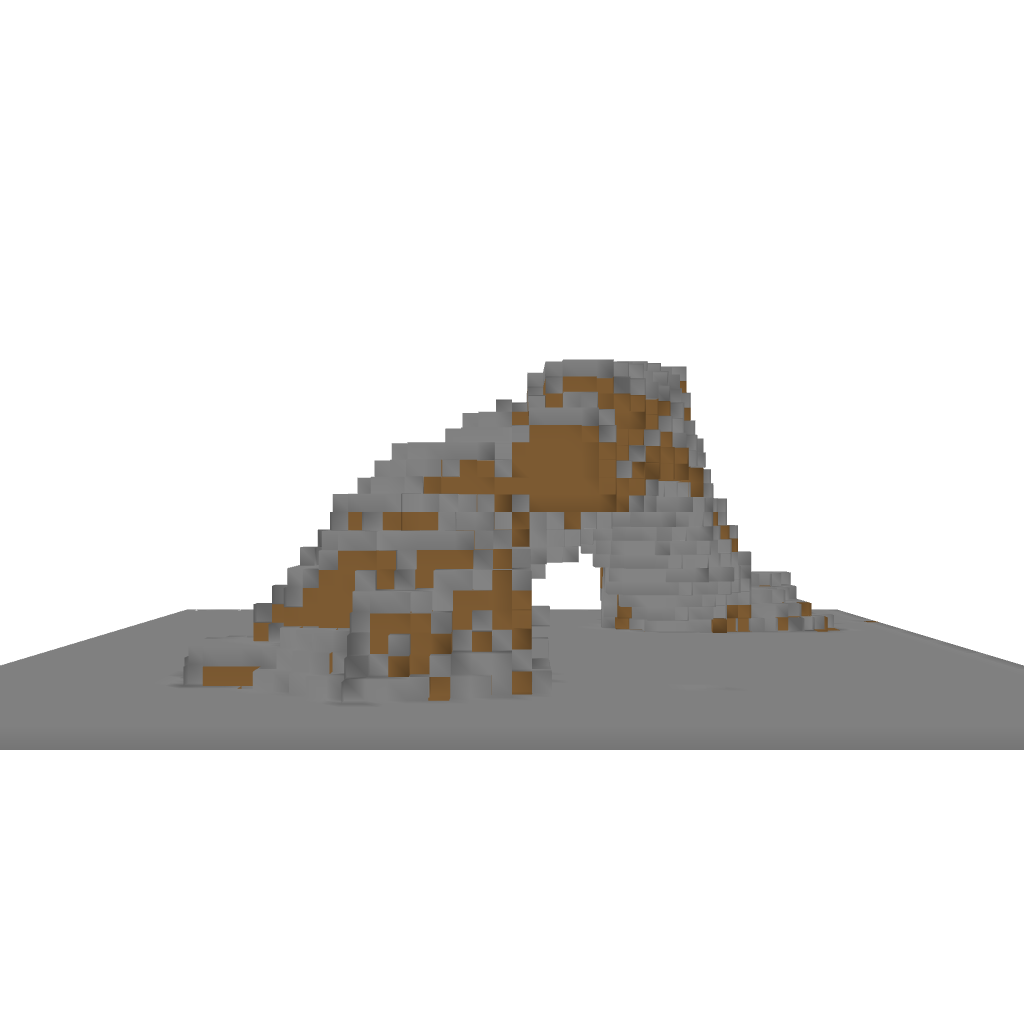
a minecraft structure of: Over Hang good quality a lot of earth